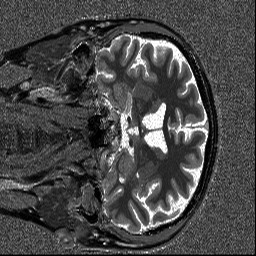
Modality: T1map
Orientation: coronal
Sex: male